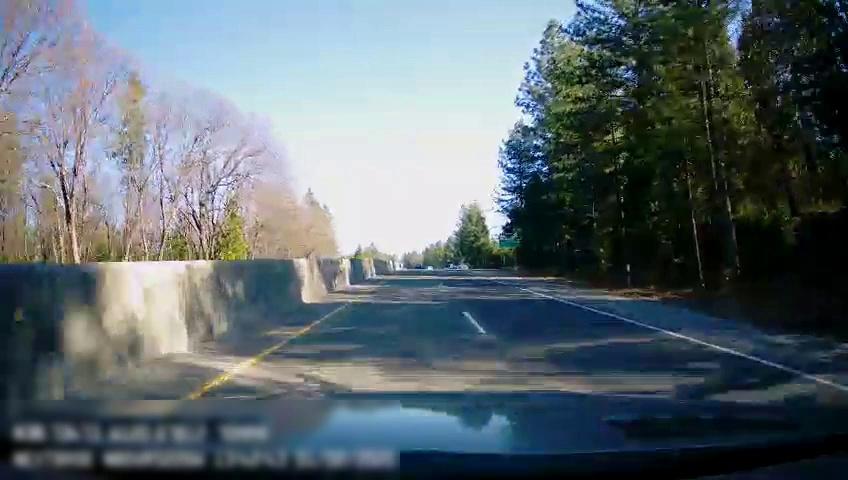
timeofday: Day
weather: Sunny
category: Drivable Space
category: Lanes | Alternate Lane
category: Lanes | Current Lane
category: Lanes | Alternate Lane
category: Traffic | Signs